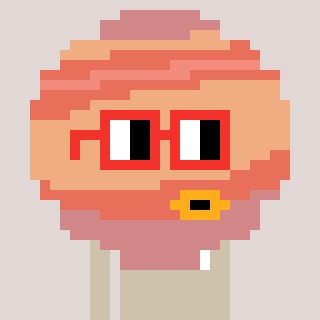
a pixel art character with square red glasses, a jupiter-shaped head and a bege-colored body on a warm background